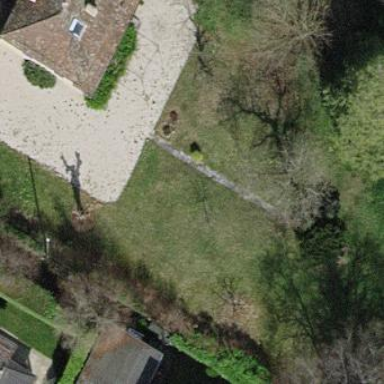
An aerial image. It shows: Garden surrounded by fence.